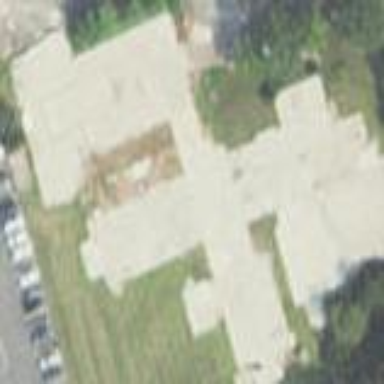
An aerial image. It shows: Commercial building.